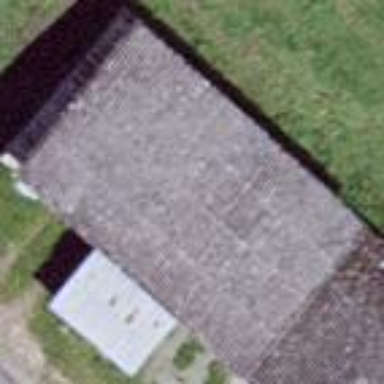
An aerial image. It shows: Shed.